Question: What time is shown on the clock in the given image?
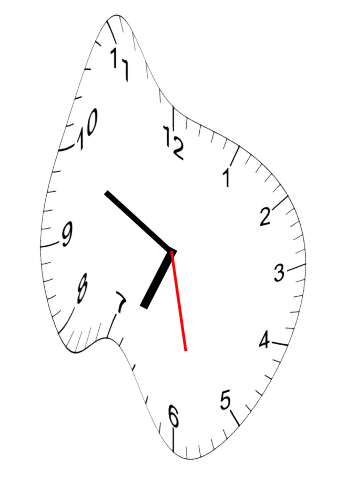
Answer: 06:49:28